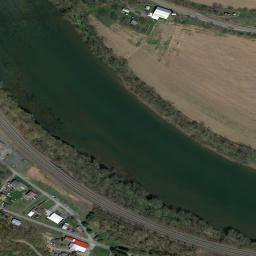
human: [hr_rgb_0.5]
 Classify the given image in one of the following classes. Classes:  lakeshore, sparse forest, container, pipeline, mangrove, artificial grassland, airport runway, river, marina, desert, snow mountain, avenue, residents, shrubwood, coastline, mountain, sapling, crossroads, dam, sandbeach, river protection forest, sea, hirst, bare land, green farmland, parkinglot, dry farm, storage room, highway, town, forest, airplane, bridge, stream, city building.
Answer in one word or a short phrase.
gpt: river